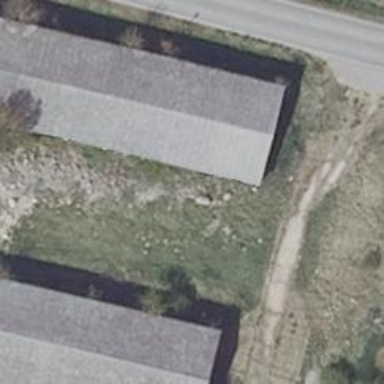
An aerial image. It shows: Light gray gabled roof on farm auxiliary building. The roof is oriented along the structure.